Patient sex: F
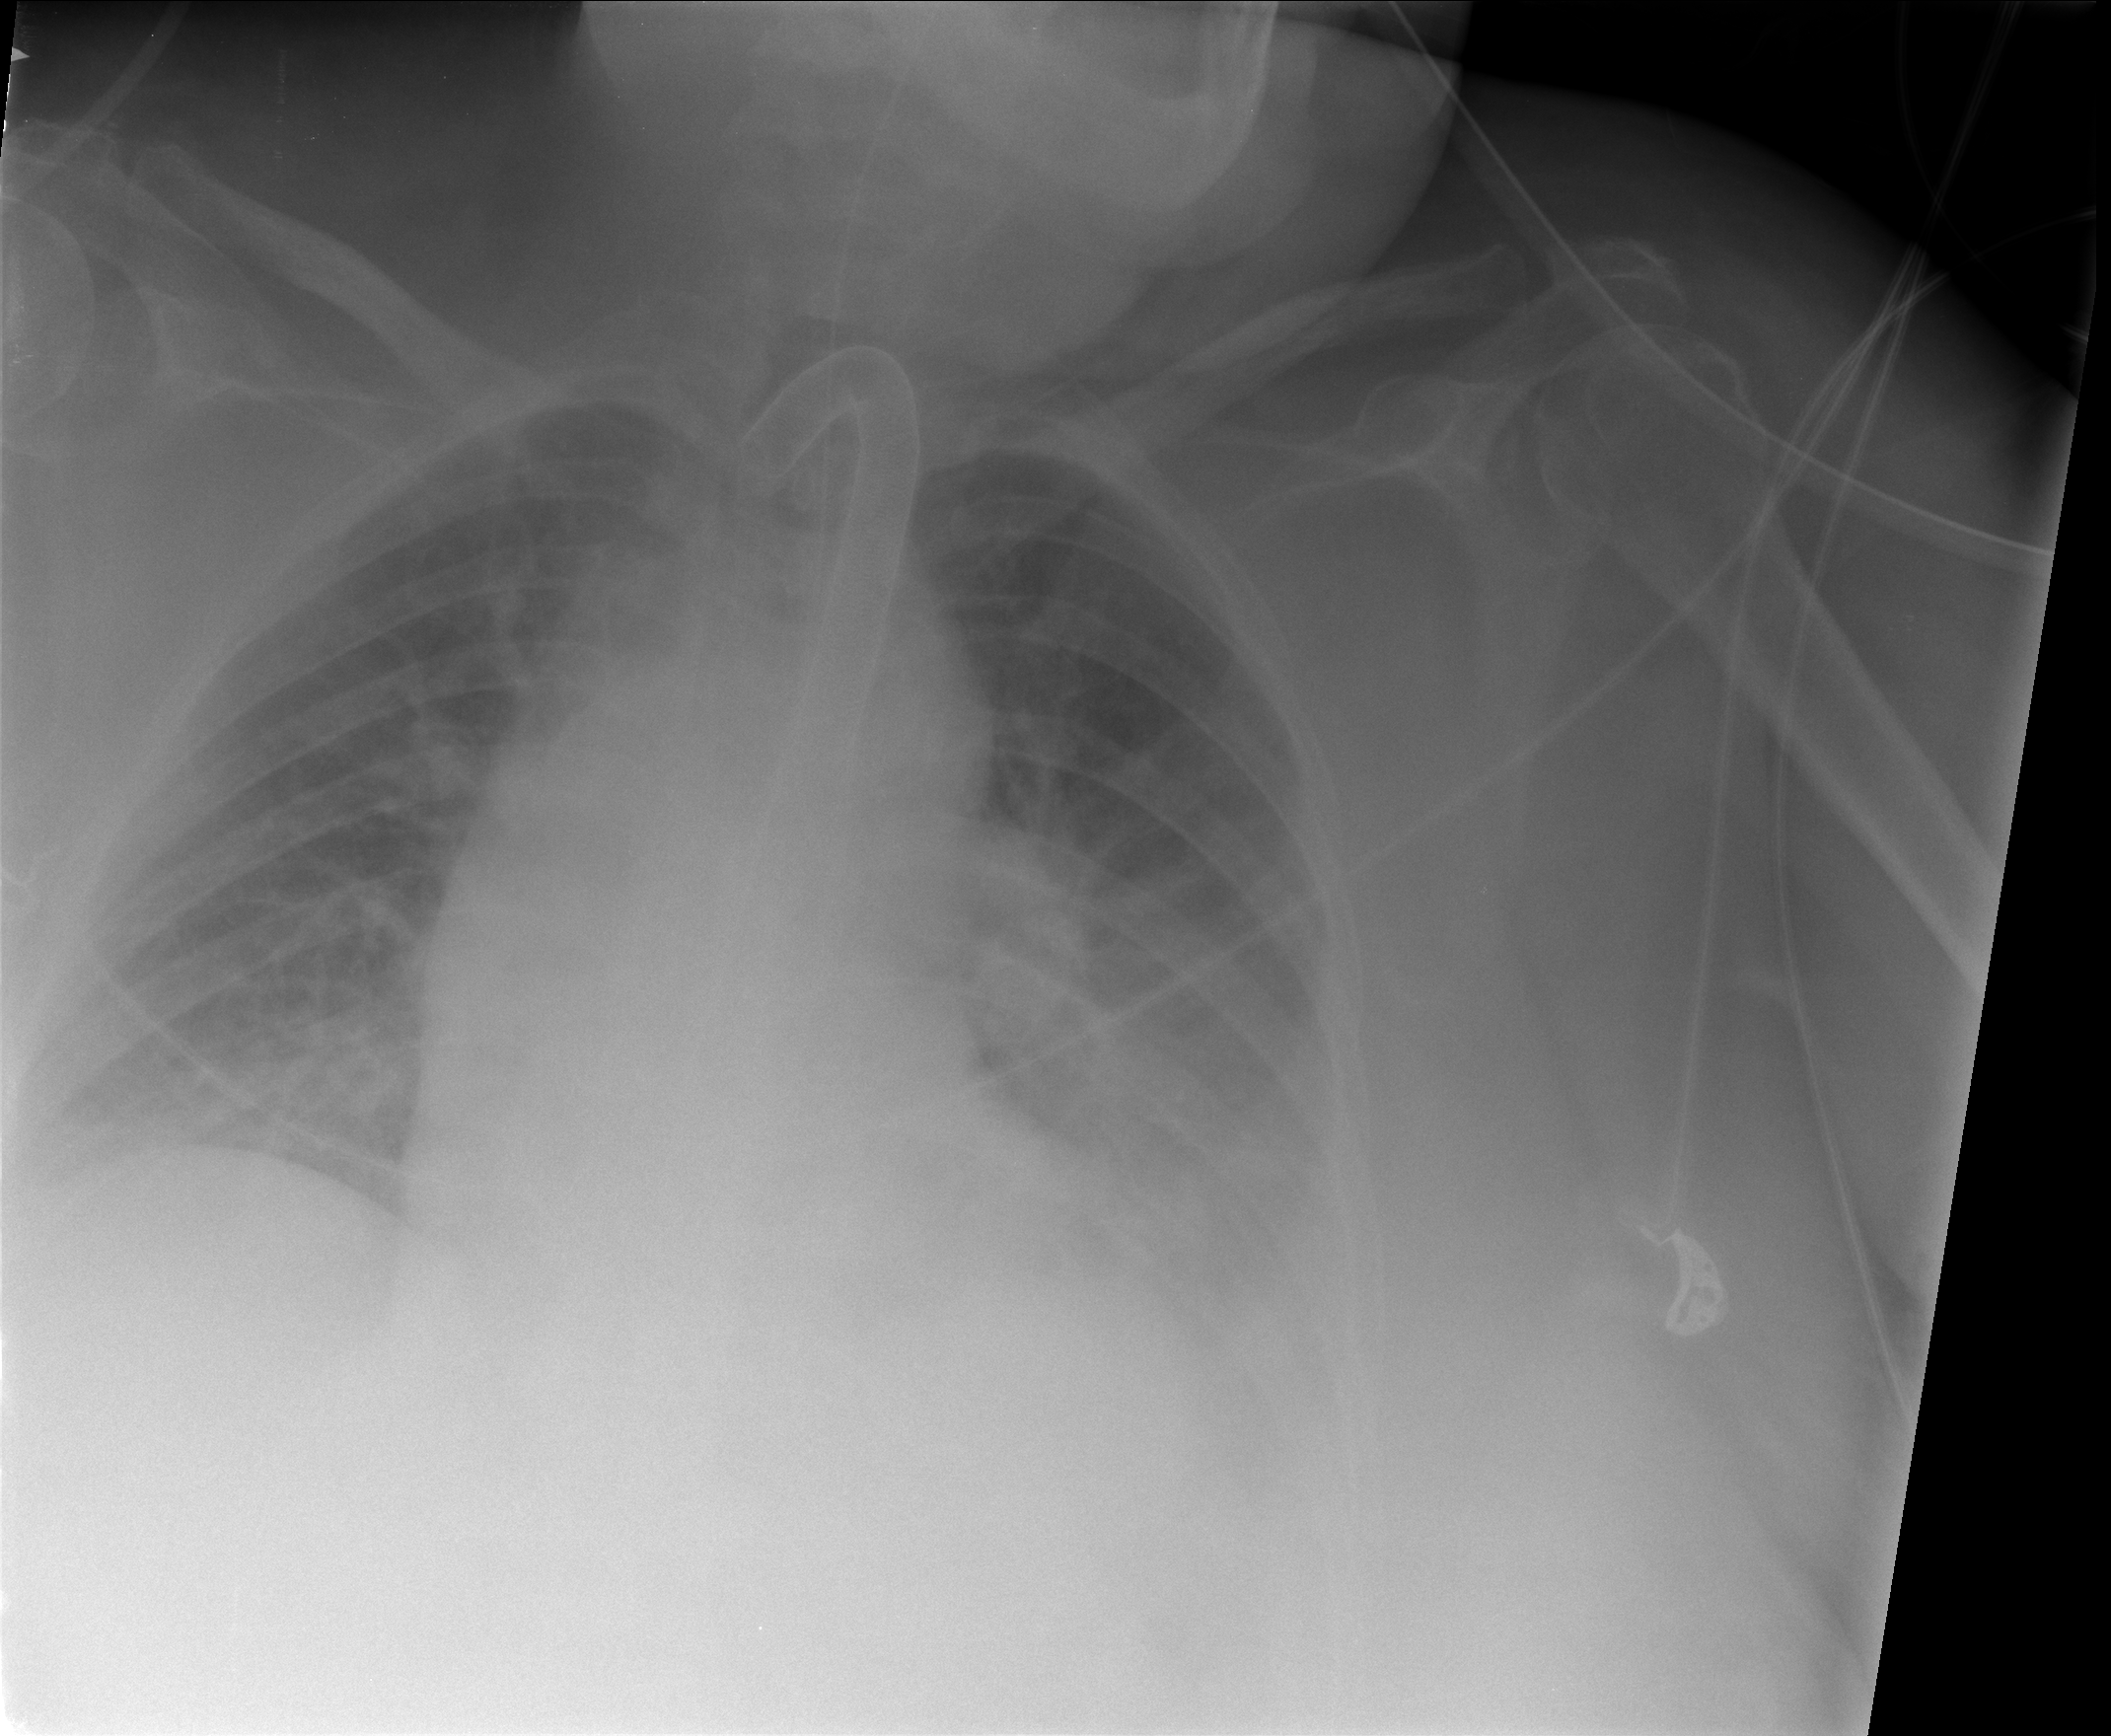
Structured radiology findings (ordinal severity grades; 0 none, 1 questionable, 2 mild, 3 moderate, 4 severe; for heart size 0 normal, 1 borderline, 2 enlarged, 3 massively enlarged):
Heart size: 0
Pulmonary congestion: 0
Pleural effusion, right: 0
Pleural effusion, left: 2
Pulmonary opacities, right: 0
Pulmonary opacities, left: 0
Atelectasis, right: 2
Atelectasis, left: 2